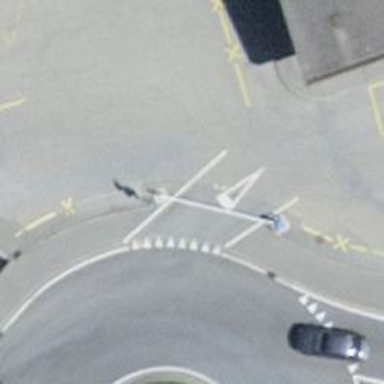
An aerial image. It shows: Lift gate barrier.